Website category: university
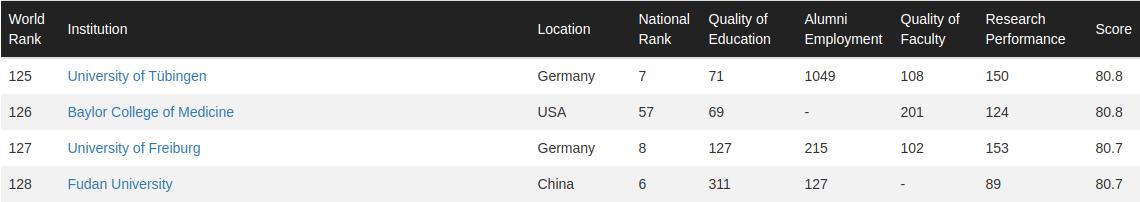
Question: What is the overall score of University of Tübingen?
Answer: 80.8

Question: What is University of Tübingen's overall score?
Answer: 80.8

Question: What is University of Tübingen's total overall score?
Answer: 80.8

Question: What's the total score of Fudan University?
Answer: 80.7

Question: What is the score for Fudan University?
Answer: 80.7

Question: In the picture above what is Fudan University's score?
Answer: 80.7

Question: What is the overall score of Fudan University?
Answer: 80.7

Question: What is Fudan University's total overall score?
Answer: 80.7

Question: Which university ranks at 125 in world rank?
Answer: University of Tübingen

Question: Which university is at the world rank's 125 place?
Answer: University of Tübingen

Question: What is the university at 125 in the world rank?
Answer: University of Tübingen

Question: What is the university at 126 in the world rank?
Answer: Baylor College of Medicine

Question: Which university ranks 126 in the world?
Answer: Baylor College of Medicine

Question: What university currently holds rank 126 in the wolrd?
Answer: Baylor College of Medicine

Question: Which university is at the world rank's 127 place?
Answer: University of Freiburg

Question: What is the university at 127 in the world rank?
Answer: University of Freiburg

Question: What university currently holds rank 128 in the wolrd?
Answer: Fudan University

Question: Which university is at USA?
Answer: Baylor College of Medicine

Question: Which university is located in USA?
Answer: Baylor College of Medicine

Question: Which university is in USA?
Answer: Baylor College of Medicine

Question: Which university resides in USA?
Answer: Baylor College of Medicine

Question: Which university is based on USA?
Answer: Baylor College of Medicine

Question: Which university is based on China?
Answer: Fudan University

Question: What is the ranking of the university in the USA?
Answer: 126

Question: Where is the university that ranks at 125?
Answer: Germany

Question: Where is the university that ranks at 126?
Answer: USA

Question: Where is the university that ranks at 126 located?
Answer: USA

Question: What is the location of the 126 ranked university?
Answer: USA

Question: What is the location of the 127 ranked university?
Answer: Germany

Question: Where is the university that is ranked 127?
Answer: Germany

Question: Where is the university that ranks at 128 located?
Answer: China

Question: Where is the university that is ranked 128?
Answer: China